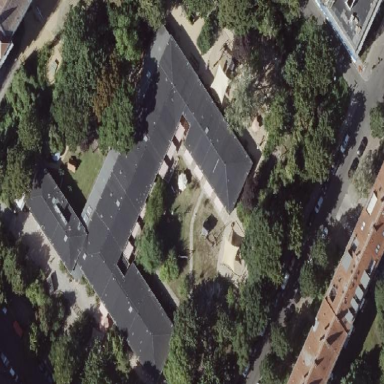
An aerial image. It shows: Kindergarten.